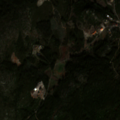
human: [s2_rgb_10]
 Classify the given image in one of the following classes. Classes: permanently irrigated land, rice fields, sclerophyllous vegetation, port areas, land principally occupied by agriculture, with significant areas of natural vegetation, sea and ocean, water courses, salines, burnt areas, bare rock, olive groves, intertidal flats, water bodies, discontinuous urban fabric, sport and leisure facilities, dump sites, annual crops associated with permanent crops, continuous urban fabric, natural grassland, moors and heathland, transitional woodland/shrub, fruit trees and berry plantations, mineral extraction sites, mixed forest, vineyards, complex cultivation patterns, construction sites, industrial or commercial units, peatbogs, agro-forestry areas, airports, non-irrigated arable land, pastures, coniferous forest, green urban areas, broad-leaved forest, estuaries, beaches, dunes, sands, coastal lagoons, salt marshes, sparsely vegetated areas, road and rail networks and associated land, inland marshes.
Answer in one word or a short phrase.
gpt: discontinuous urban fabric, broad-leaved forest, sclerophyllous vegetation, transitional woodland/shrub